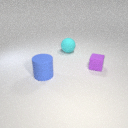
small purple rubber cube to the right of large blue rubber cylinder